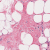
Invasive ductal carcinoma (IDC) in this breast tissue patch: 0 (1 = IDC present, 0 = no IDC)